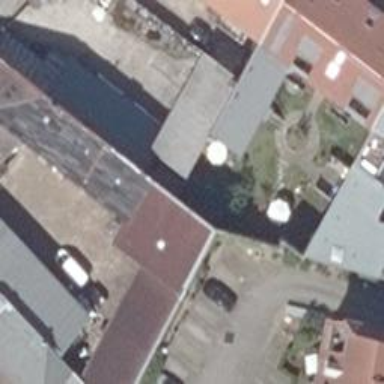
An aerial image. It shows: Industrial building.